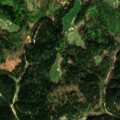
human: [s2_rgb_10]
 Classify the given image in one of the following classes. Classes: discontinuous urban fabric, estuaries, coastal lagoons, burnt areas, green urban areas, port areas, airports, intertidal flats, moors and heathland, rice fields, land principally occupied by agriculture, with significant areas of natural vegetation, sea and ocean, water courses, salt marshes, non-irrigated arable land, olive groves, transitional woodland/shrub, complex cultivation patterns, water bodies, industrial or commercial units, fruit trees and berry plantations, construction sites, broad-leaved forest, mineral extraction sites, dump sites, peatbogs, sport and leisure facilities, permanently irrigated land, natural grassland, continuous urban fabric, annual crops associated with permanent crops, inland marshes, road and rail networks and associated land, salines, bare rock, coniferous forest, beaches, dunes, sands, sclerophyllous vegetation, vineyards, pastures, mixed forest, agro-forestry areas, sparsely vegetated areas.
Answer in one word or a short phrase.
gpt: land principally occupied by agriculture, with significant areas of natural vegetation, coniferous forest